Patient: sex F, age 69
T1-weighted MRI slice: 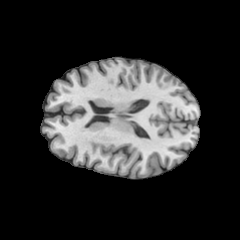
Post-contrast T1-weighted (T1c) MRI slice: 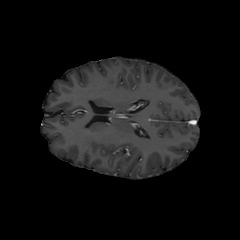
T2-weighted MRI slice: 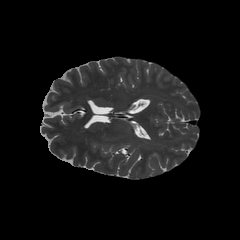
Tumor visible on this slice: no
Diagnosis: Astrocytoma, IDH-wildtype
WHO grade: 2